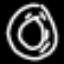
Label: donut